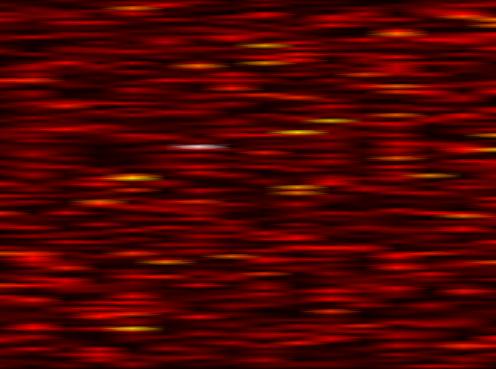
Label: OFDM